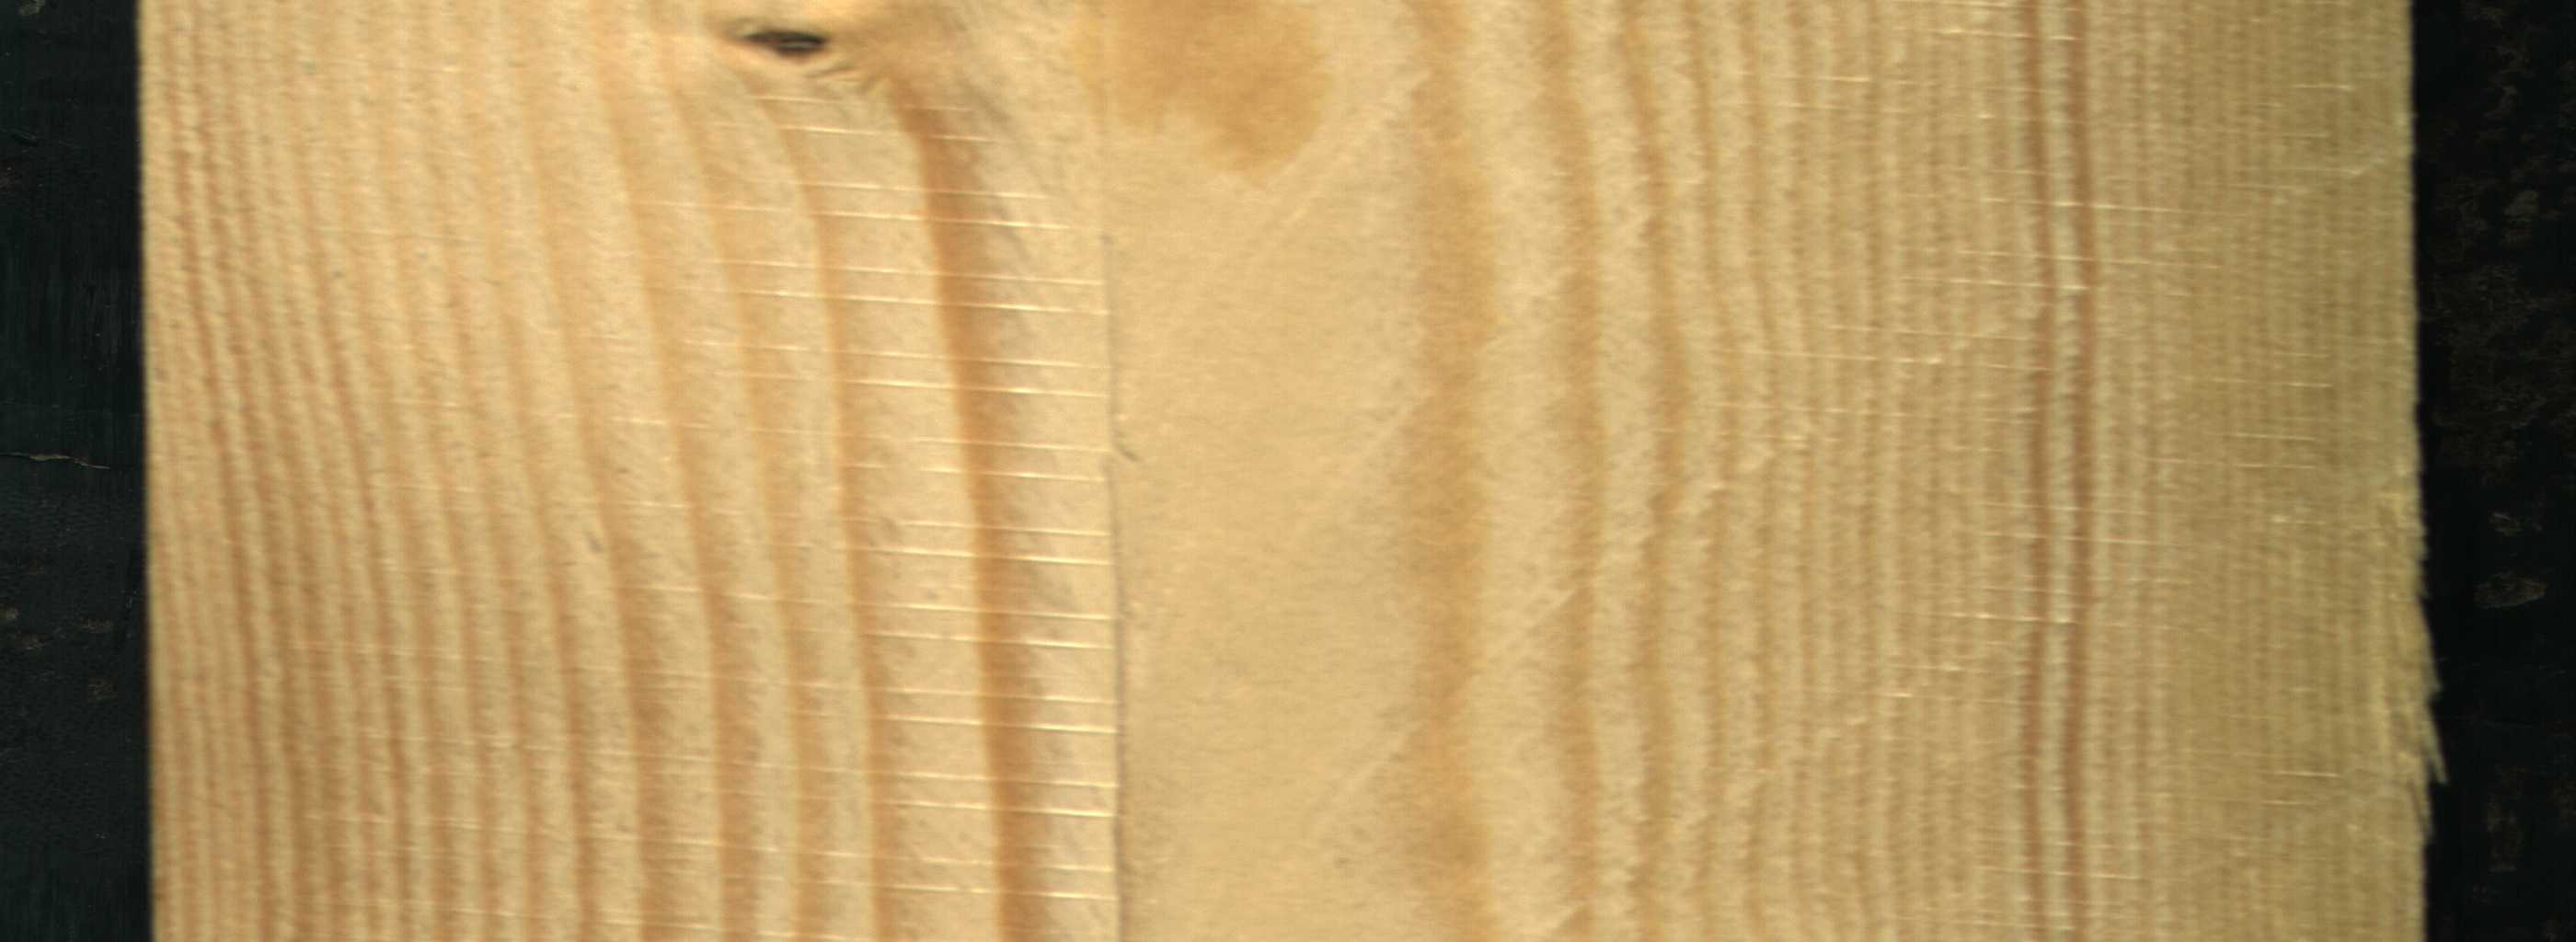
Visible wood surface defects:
Dead_Knot